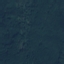
Label: Forest